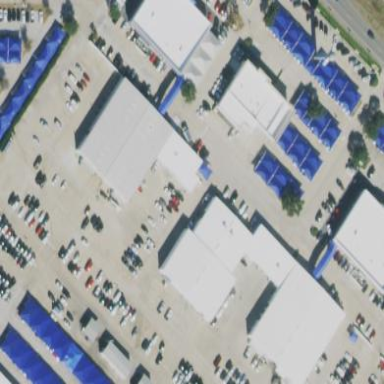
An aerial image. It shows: Car shop building.